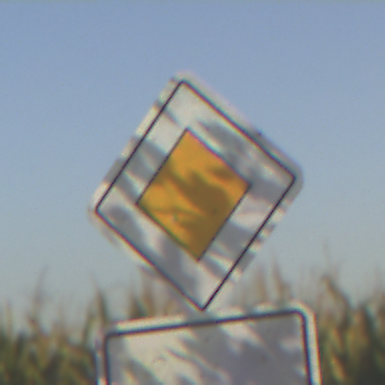
Verkehrszeichen: Vorfahrtsstrasse
Zusatzzeichen unten: VerlaufVorfahrtsstrasse9
Umgebung: Outdoor, RoadRail
Tageszeit: SunriseSunset
Wetter: Clear
Licht: Natural
Jahreszeit: NotSpecified
Kontrast: HighContrast